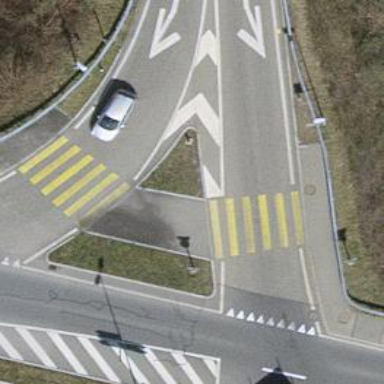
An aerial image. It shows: Marked road crossing.